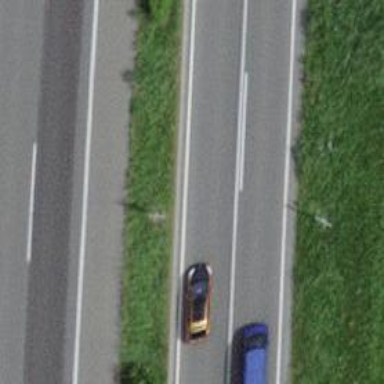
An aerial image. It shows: Asphalt motorway link.